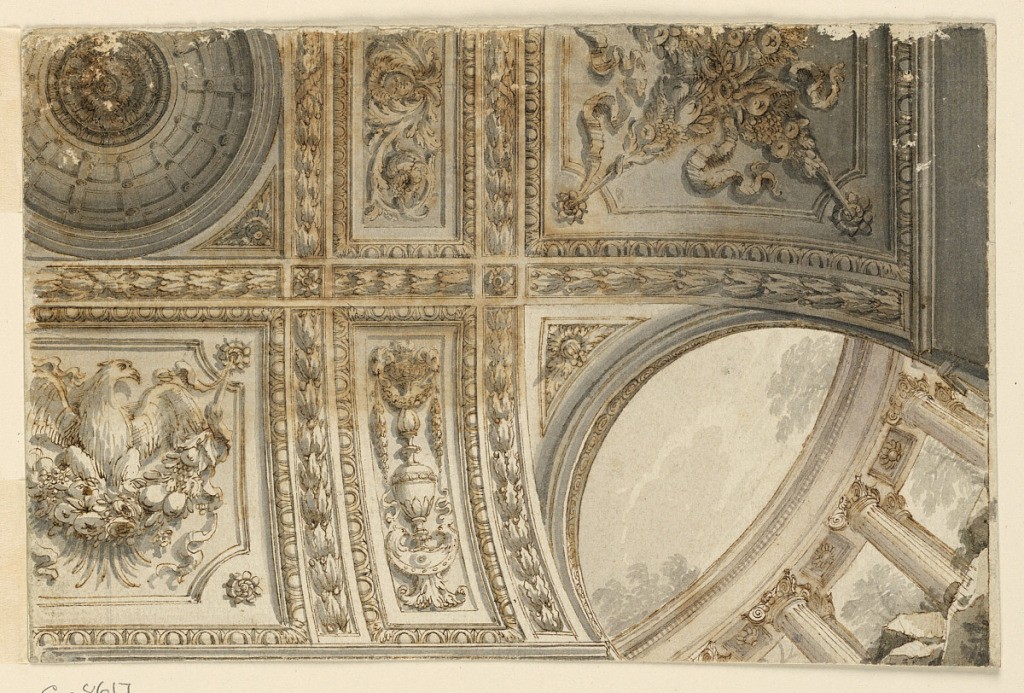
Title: Project for a Painted Oblong Ceiling
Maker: Flaminio Innocenzi Minozzi, Italian, 1735 – 1817
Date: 1800–1815
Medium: Pen and brown ink, brush and brown and gray wash on paper, lined with white heavy textured paper with lithogrphed frame and geometric lines with pen and black ink over graphite
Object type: Drawing
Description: Design for a ceiling.  More than one quarter of a ceiling is shown, viewed from below.  It is a view of a slightly vaulted ceiling with arches at the corners (one arch shown, at the lower left corner).  Visible through the arch is a view of a classical colonnade in ruins.  Decorated beams frame the panels.  A cupola is in the central panel.  In the panels adjacent to the arches are two festoons, crossing each other at the short sides; a candelabrum at the long sides.  In the central panel at the long sides (upper left corner of the sheet) stands a displayed eagle upon a festoon.